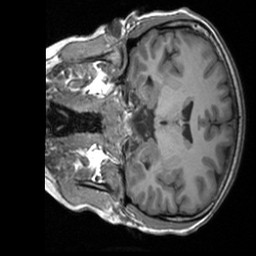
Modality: T1w
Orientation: coronal
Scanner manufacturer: siemens
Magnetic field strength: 3 T
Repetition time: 1.9 s
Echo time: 0.00226 s